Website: crate-barrel
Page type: payment
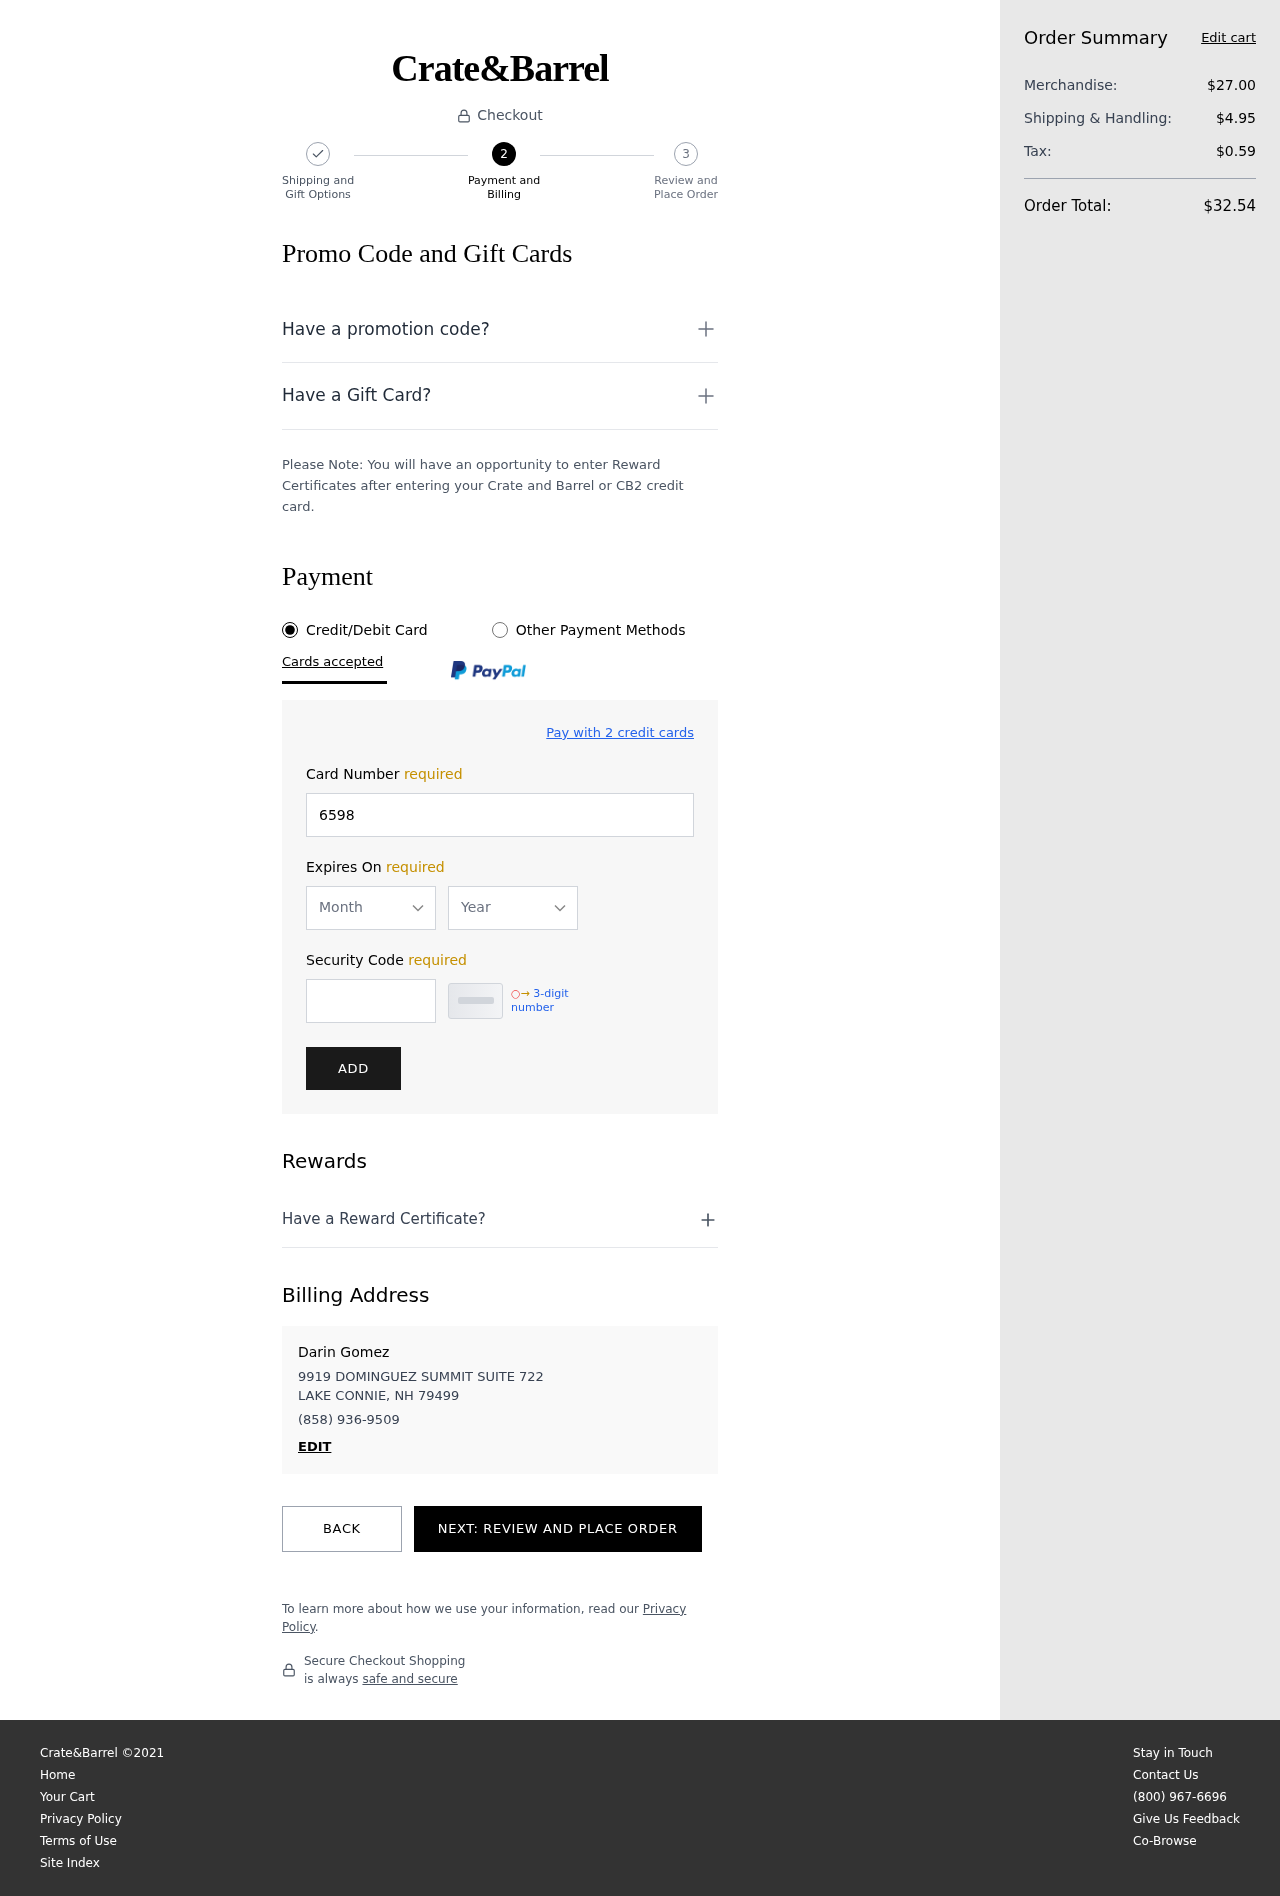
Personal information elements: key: PII_CARD_EXPIRY_MONTH
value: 01
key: PII_CARD_EXPIRY_YEAR
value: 26
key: PII_CITY_STATE_ZIP
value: LAKE CONNIE, NH 79499
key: PII_FULLNAME
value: Darin Gomez
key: PII_PHONE
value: (858) 936-9509
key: PII_STREET
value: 9919 DOMINGUEZ SUMMIT SUITE 722
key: PII_CARD_NUMBER
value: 6598 7904 7098 6515
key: PII_CARD_CVV
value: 771
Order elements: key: ORDER_SUBTOTAL
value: $27.00
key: ORDER_SHIPPING_COST
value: $4.95
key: ORDER_TAX
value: $0.59
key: ORDER_TOTAL
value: $32.54